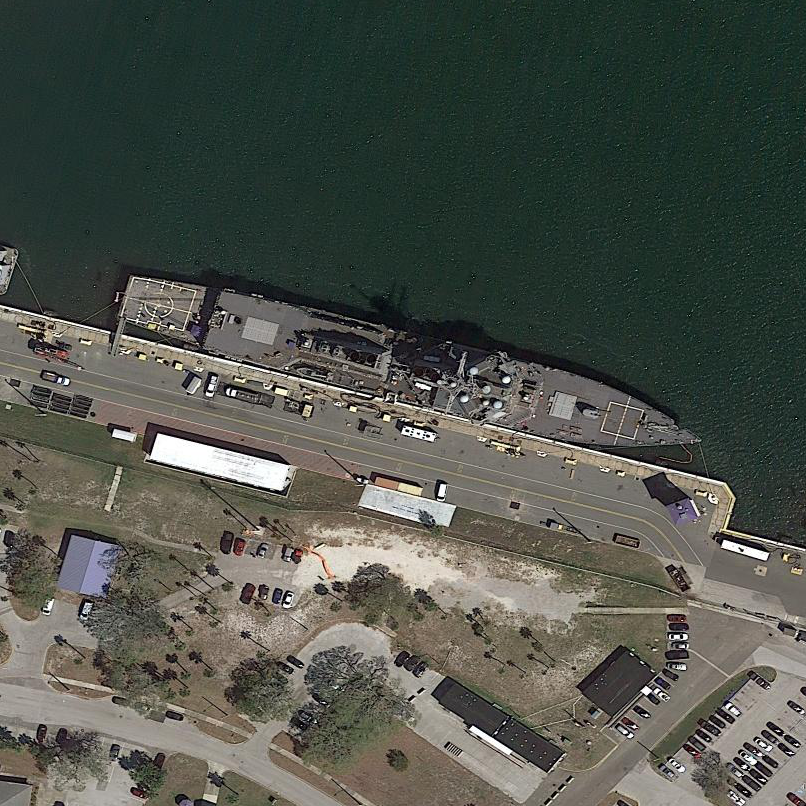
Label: Arleigh_Burke-class_destroyer